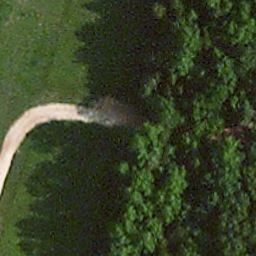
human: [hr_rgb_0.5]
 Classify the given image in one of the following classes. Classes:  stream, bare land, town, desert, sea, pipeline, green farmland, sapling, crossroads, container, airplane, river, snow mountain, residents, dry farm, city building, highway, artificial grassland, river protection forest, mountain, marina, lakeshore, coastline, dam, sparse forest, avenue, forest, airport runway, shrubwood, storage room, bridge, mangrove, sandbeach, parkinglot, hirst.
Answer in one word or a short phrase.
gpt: avenue